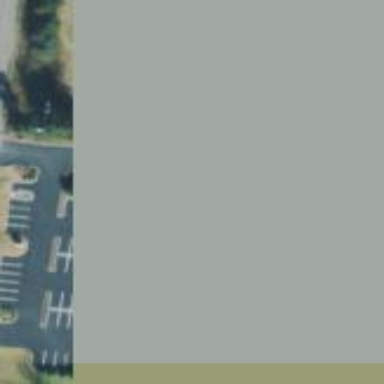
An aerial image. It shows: Parking area.